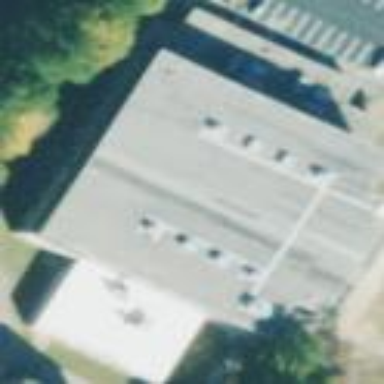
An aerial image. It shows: School building.